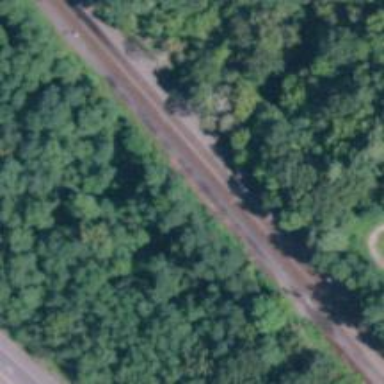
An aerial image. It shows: Railway track.